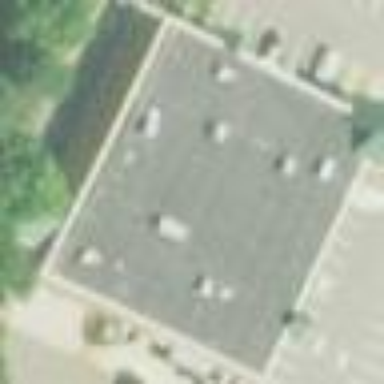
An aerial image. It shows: Building that is pharmacy providing healthcare services.